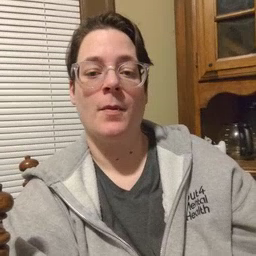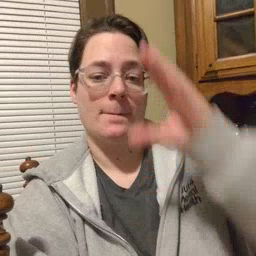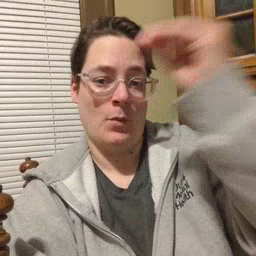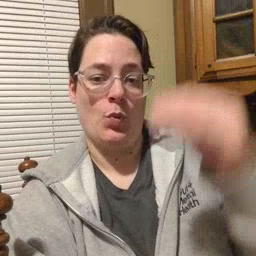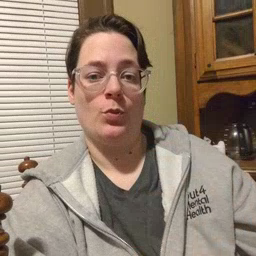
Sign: boy